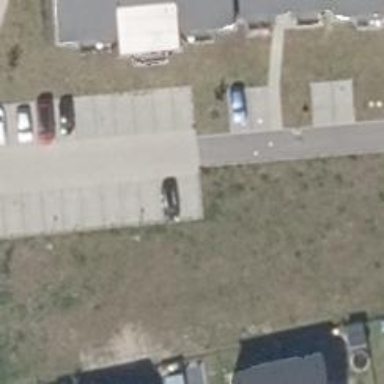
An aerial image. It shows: Parking aisle designated as service road.